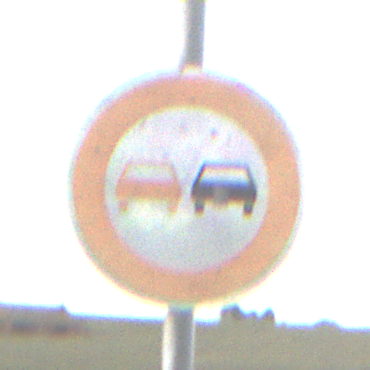
Verkehrszeichen: Ueberholverbot
Umgebung: Outdoor, Nature
Tageszeit: Night
Wetter: Overcast
Licht: Artificial
Jahreszeit: NotSpecified
Kontrast: LowContrast